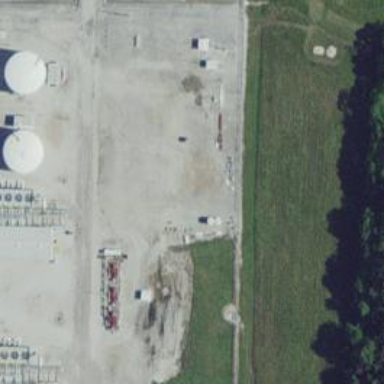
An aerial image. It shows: Storage tank with man-made structure.